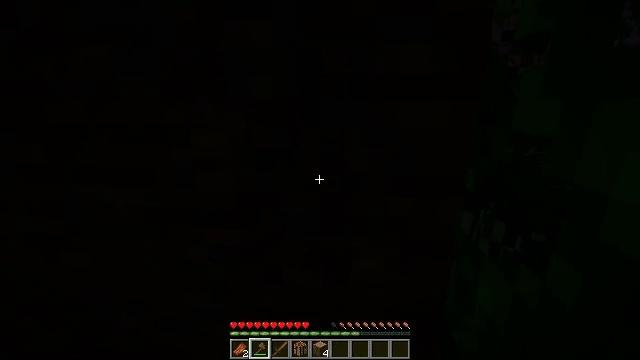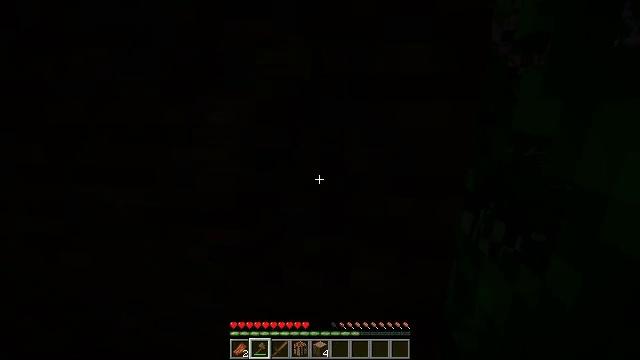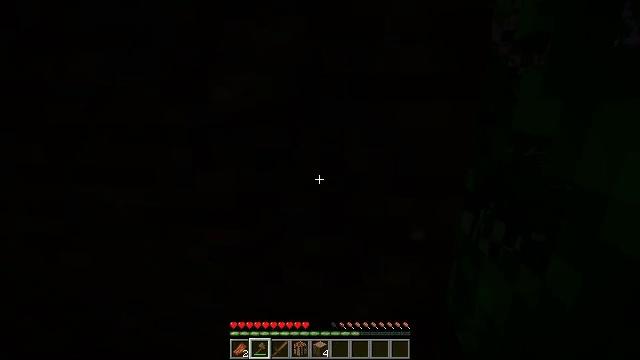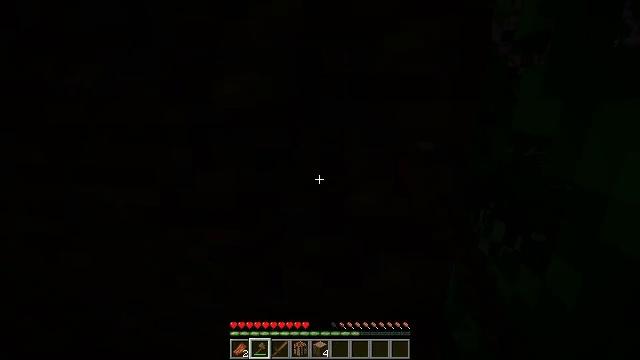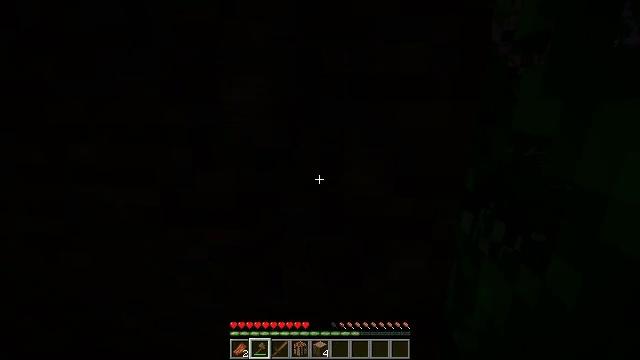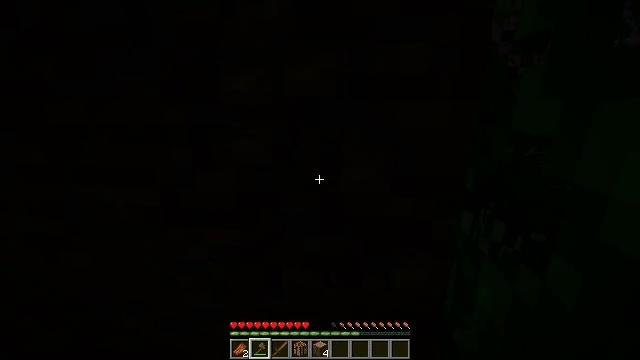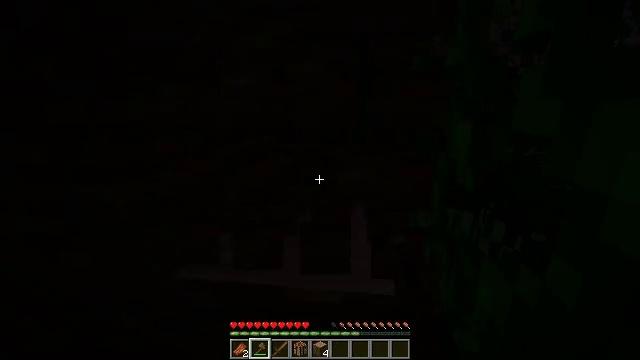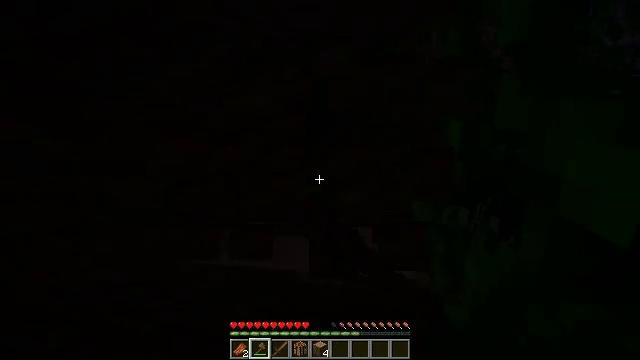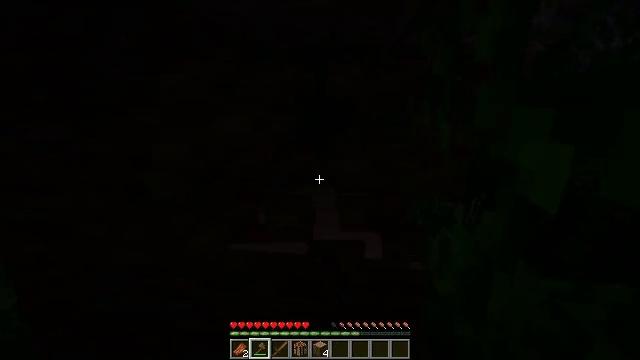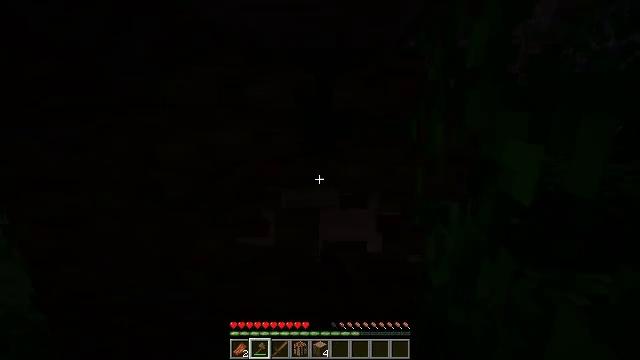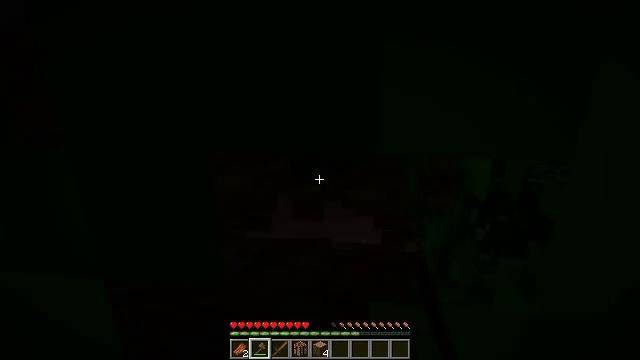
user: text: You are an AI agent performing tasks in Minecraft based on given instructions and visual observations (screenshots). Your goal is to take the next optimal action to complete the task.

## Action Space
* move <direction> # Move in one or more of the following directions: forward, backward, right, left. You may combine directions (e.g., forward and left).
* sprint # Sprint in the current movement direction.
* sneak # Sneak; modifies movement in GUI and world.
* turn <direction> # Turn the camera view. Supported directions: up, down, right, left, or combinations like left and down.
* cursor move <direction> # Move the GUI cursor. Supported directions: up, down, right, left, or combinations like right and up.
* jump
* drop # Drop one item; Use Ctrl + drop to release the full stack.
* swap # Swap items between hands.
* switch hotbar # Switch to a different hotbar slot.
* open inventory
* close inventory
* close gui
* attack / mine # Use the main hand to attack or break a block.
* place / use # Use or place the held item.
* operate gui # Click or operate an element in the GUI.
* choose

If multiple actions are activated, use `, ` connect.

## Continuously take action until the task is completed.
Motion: motion action
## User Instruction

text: Collect the jungle log for building.
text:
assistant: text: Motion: attack / mine
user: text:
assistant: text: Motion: attack / mine
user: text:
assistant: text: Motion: attack / mine
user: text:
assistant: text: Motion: attack / mine
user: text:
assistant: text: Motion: attack / mine
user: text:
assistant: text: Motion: attack / mine
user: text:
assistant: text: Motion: move back, attack / mine
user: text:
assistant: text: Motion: move back, attack / mine
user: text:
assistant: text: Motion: move back, attack / mine
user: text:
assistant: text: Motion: attack / mine
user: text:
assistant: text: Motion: attack / mine